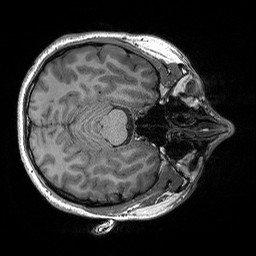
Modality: T1w
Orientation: axial
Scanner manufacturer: siemens
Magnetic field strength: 3 T
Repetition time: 2.3 s
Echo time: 0.00298 s